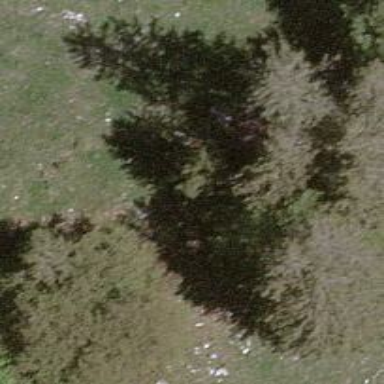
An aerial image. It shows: Single tag "natural: tree."